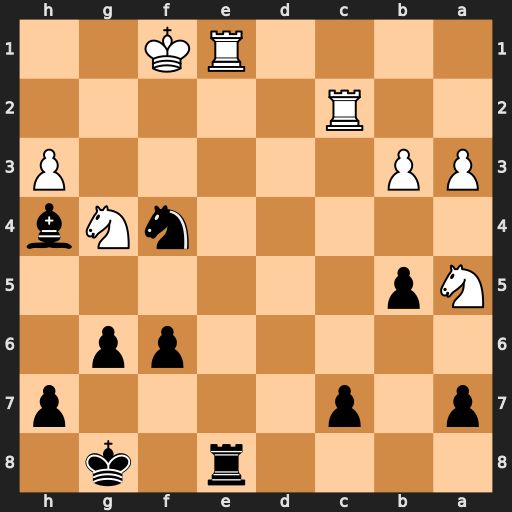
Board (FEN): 4r1k1/p1p4p/5pp1/Np6/5nNb/PP5P/2R5/4RK2
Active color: b
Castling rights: -
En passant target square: -
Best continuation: Rxe1#